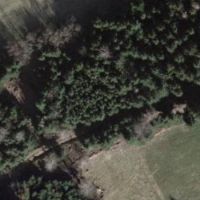
EUNIS habitat code: 43
Species observed at this site:
Garrulus glandarius
Stictoleptura rubra
Sciurus vulgaris
Vulpes vulpes
Capreolus capreolus
Turdus merula